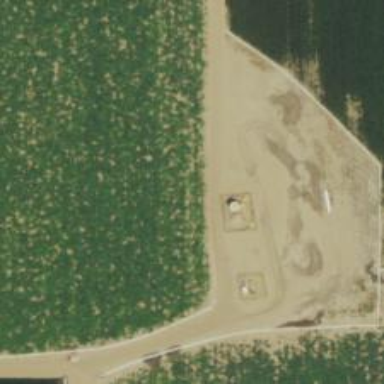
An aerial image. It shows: Storage tank with man-made structure.